Interaction volume radius: 5 \u00c5
Interaction volume height: 10 \u00c5
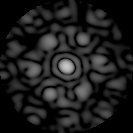
Disorder parameter: 0.7444